Field crop: maize
Growth stage: 2
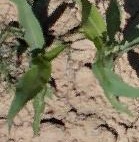
Species: maize